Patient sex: F
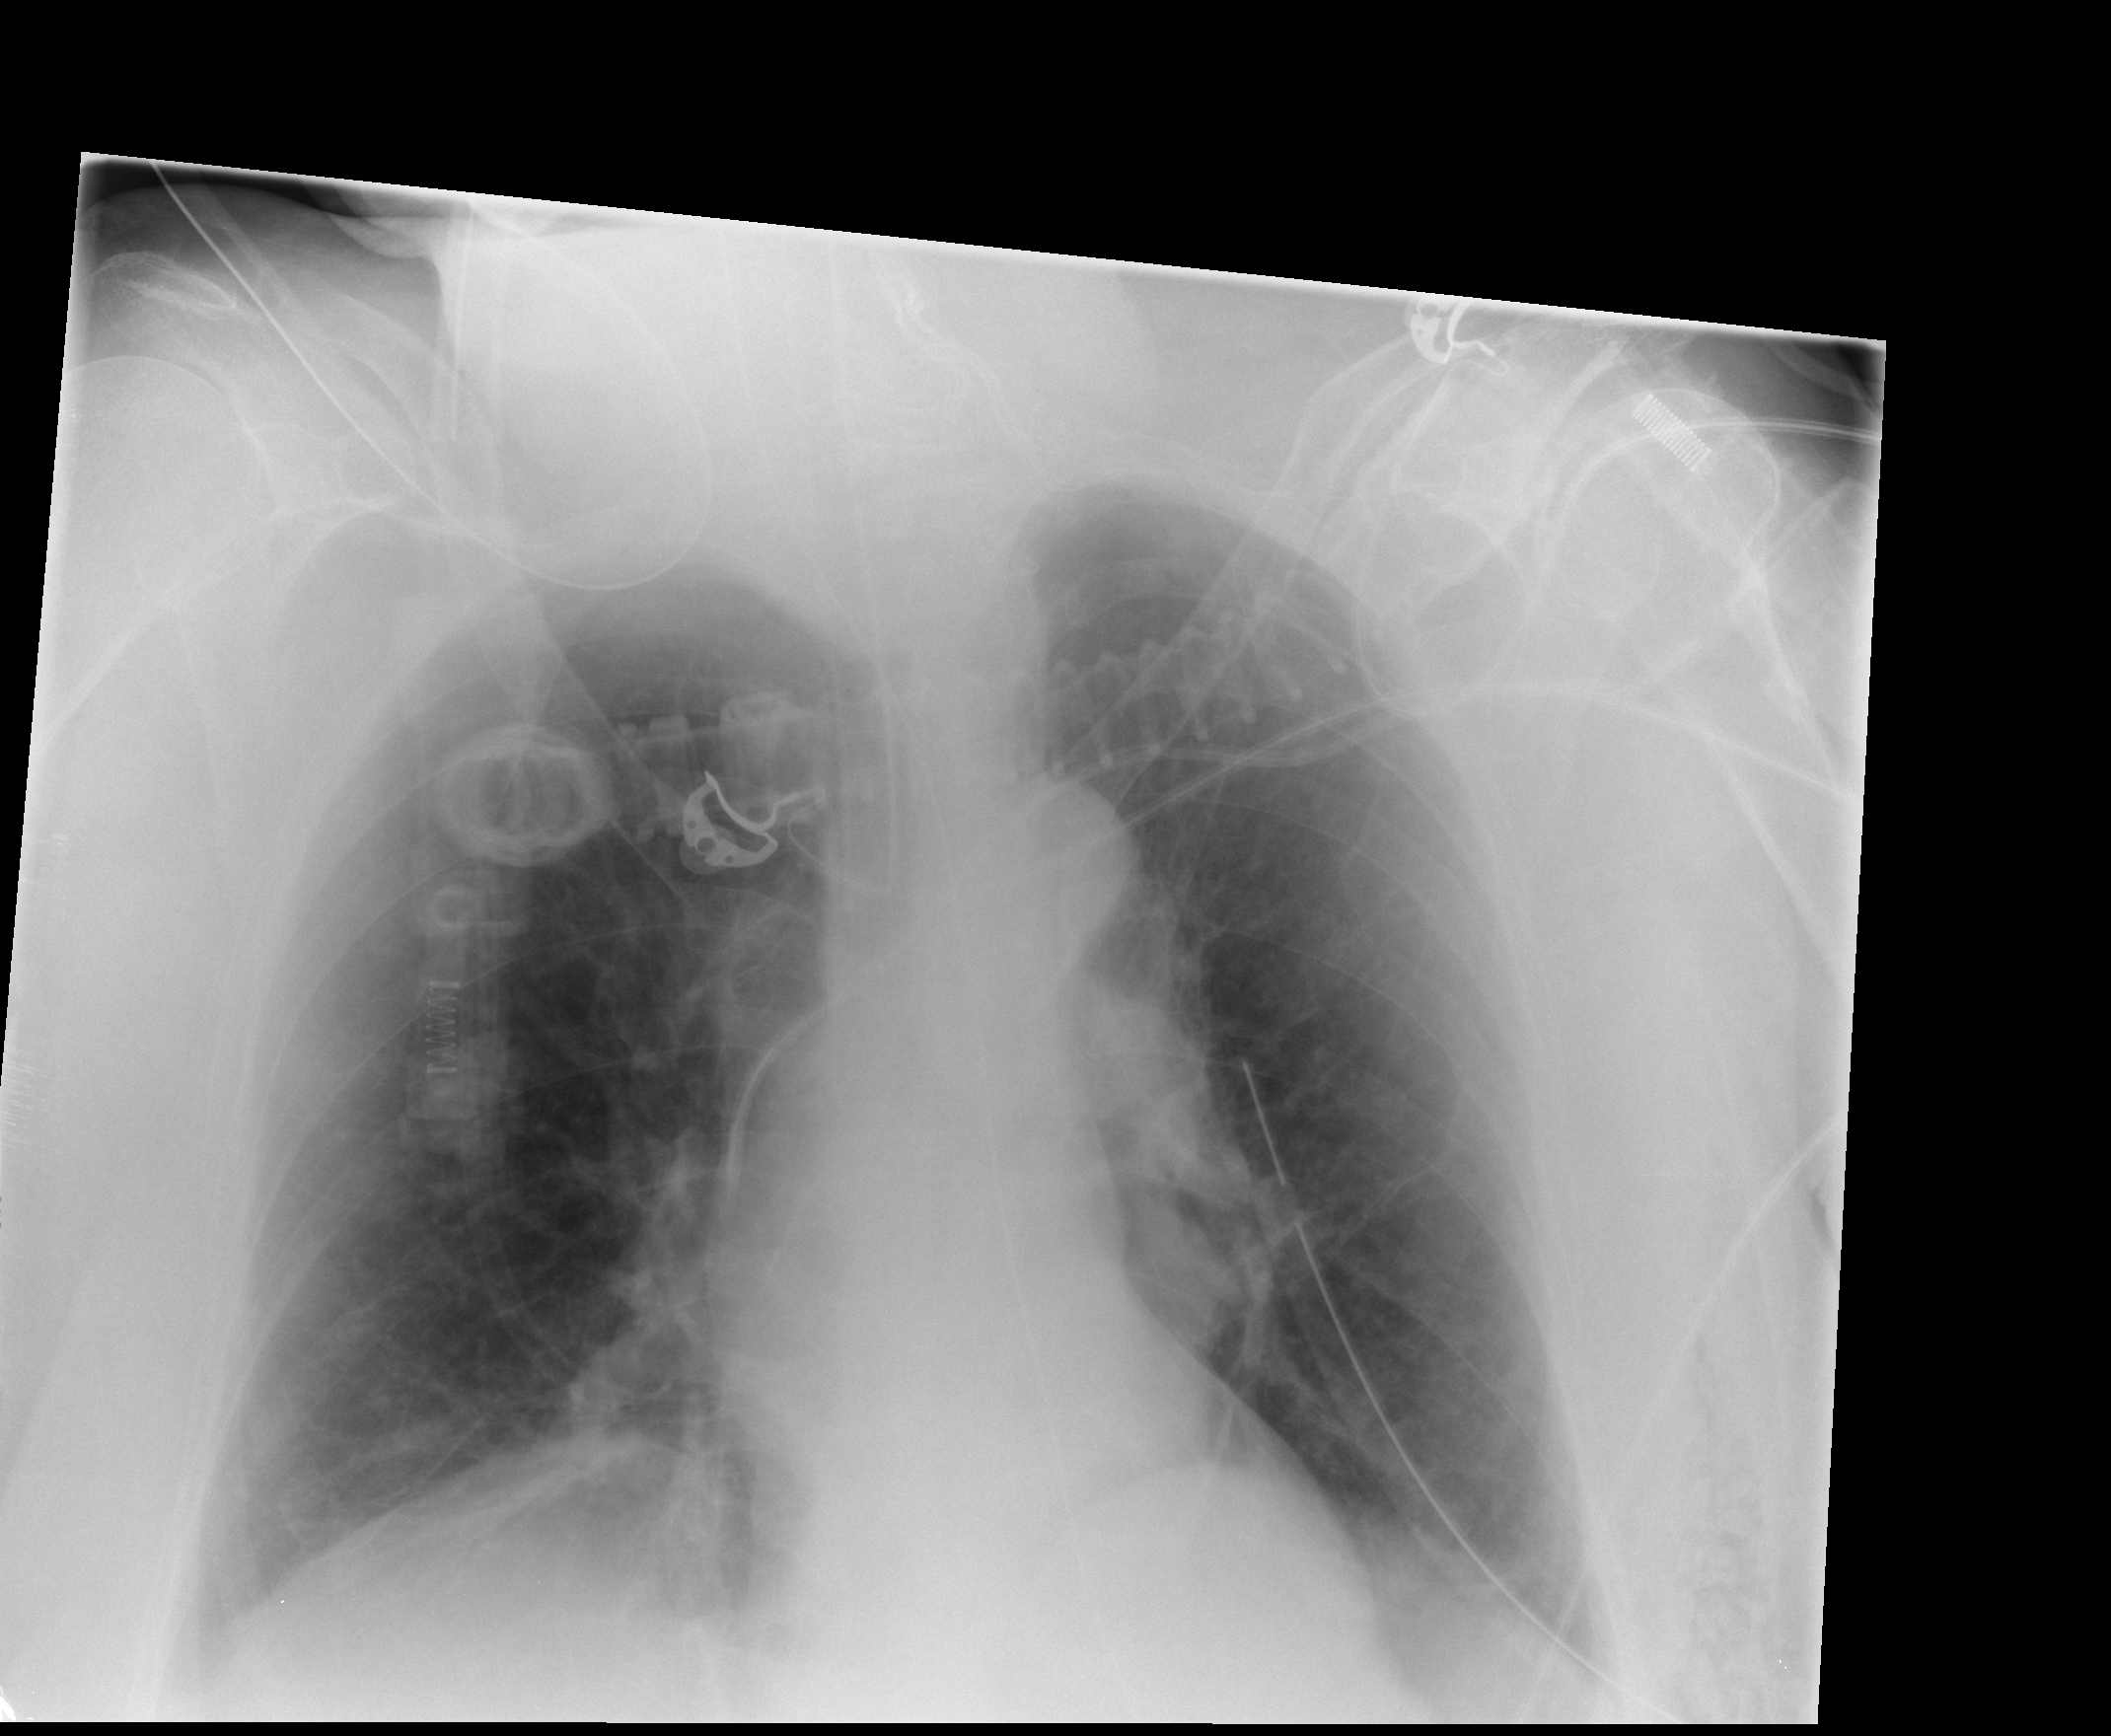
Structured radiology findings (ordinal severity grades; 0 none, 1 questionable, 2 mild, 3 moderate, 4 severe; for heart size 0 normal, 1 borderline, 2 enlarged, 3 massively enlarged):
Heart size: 0
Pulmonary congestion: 0
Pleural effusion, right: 2
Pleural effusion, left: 2
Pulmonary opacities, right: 0
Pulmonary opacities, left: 0
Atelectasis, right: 2
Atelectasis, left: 2